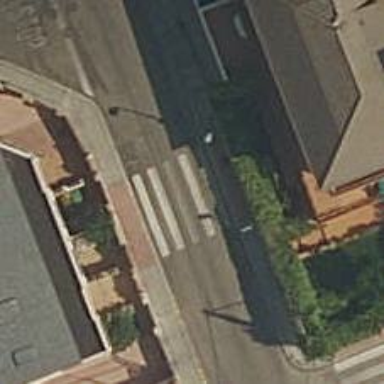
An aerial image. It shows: Marked road crossing.